Field crop: maize
Growth stage: 2
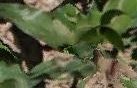
Species: maize